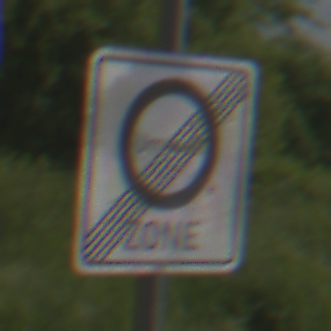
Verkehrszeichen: EndeUmweltzone
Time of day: Midday
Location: Outdoor (RoadRail)
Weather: PartlyCloudy
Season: NotSpecified
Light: Natural